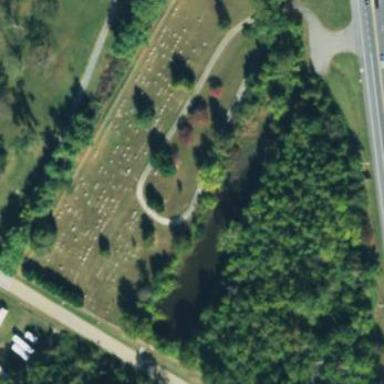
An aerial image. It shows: Cemetery.